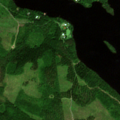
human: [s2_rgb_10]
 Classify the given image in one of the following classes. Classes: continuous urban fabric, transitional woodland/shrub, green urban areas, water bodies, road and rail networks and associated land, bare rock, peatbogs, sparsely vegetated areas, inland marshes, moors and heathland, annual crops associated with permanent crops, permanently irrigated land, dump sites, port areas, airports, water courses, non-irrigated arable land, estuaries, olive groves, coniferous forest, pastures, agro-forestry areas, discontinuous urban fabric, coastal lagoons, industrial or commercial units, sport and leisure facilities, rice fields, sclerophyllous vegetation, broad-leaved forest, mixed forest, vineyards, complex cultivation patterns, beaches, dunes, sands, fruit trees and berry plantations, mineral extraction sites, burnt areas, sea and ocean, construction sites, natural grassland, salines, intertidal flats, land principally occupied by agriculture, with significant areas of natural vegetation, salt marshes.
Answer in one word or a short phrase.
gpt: broad-leaved forest, mixed forest, transitional woodland/shrub, water bodies